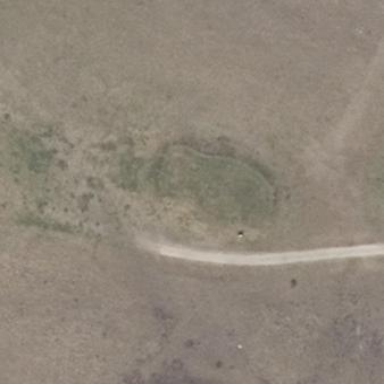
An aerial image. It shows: Golf tee.